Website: bh-photo
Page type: address-validator
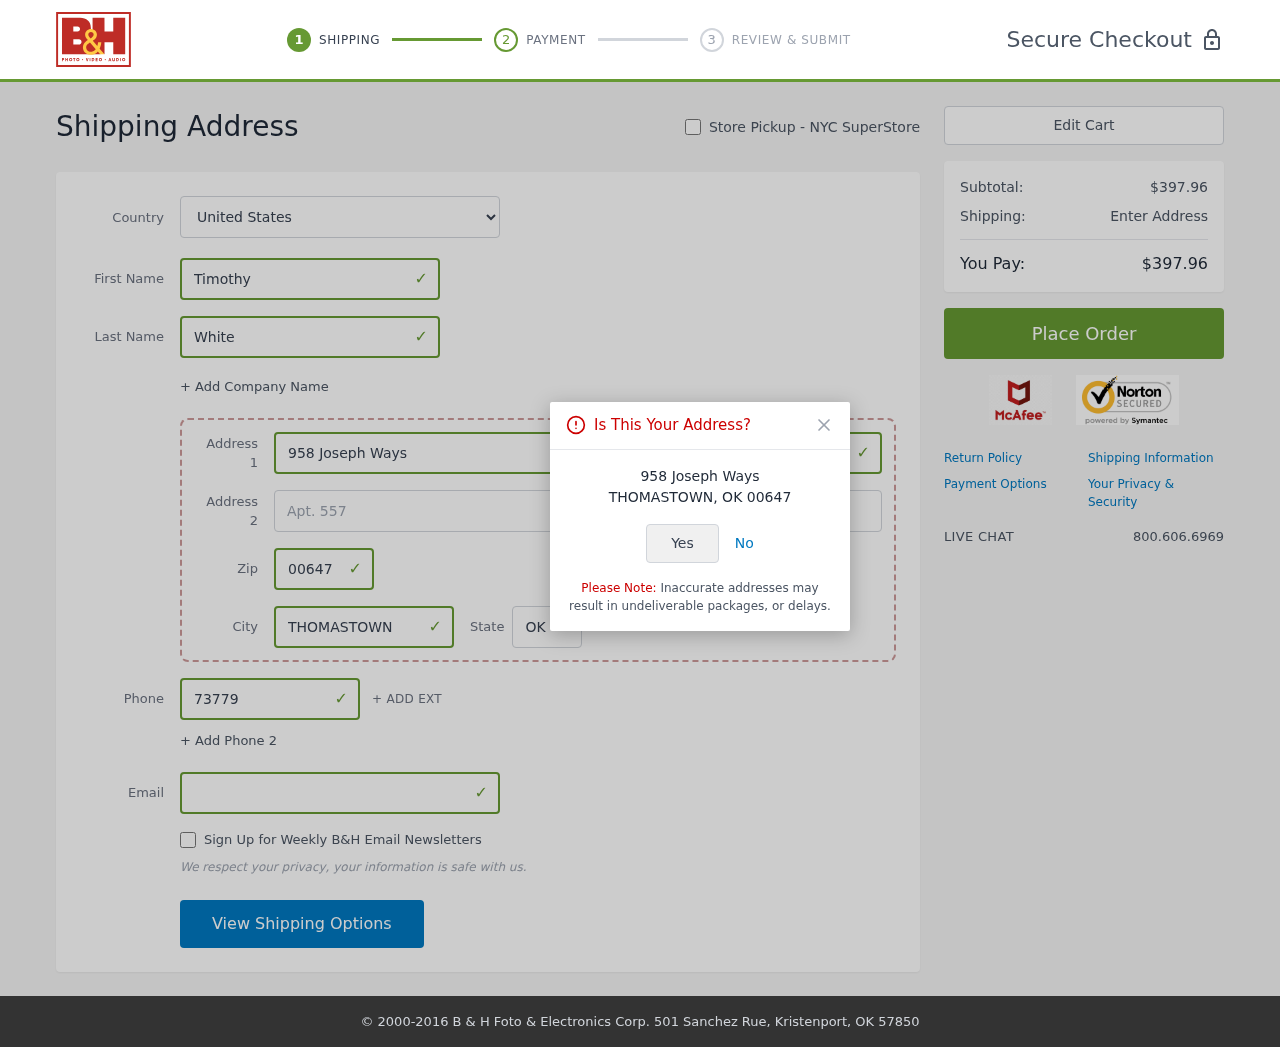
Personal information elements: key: PII_CITY
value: Thomastown
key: PII_COUNTRY
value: United States
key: PII_EMAIL
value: timothywhite@hotmail.com
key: PII_FIRSTNAME
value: Timothy
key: PII_LASTNAME
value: White
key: PII_PHONE
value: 7377985466
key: PII_POSTCODE
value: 00647
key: PII_STATE_ABBR
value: OK
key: PII_STREET
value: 958 Joseph Ways
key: PII_STREET2
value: Apt. 557
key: PII_CITY_CONFIRM
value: THOMASTOWN
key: PII_POSTCODE_FULL
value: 00647
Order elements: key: ORDER_SUBTOTAL
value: $397.96
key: ORDER_TOTAL
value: $397.96